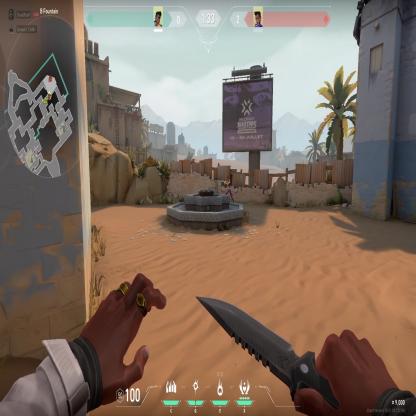
Label: enemy